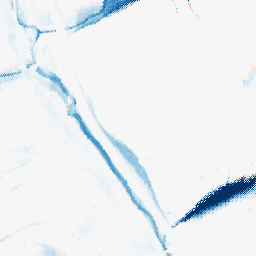
Category: morphological
Decomposition family: morphological_ellipse
Decomposition parameters: operation: closing
width: 30
height: 5
Upsampling method: regularized
Upsampling parameters: scale: 4
lambda_reg: 0.1
Upsampling scale: 4